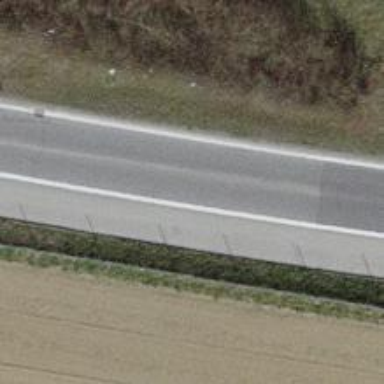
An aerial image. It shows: Motorway link.